Question: I'm drawing my scene to a texture using FBO and reading the pixel in order to select my object.
The problem is that the drawing into the texture is ignoring the depth
On Left is scene and right is the texture (saved it to file for debug reasons).
As u can see there are 2 planes one on top of another and the one in the front is more directed up. although on the texture it's the other way around. and this makes the user pick the plane in the background when he sees the other plane.
I'v tried to enable everything i thought of but i guess i'm missing something.
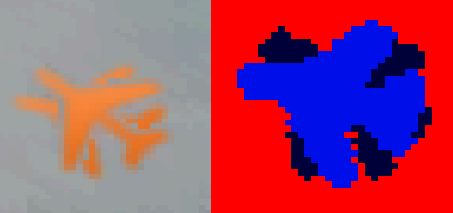
Answer: Thanks to ratchet freak,
I've realized that i skipped the depth buffer :)
I just had to create a render buffer for the depth component and attach it to the frame buffer object.